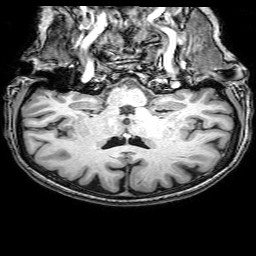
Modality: T1w
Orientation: sagittal
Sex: female
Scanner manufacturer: philips
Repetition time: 0.008194 s
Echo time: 0.00376 s